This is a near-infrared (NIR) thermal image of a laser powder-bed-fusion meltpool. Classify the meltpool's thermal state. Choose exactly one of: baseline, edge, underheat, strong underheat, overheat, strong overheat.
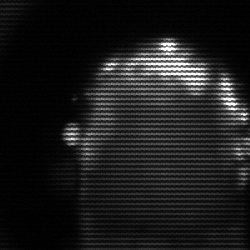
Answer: baseline